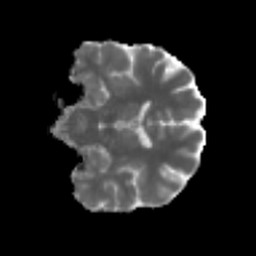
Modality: MD
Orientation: coronal
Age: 35
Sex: male
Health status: healthy
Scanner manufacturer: siemens
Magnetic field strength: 3 T
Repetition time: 3.6 s
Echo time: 0.092 s